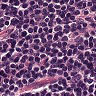
Metastatic tissue present: no